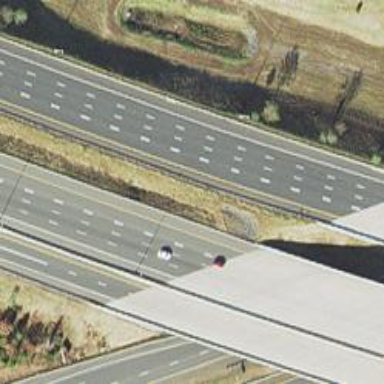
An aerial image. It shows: Asphalt motorway.